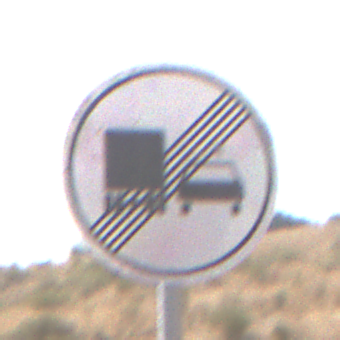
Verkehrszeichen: EndeUeberholverbotKraftfahrzeuge
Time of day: Midday
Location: Outdoor (Nature)
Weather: PartlyCloudy
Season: NotSpecified
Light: Natural